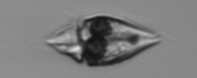
Label: Amphidinium